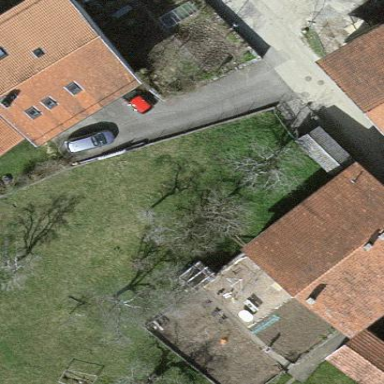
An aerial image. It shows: Simple and straightforward house.